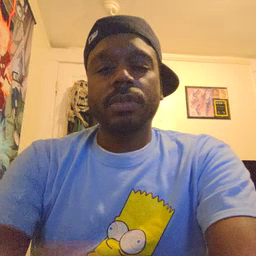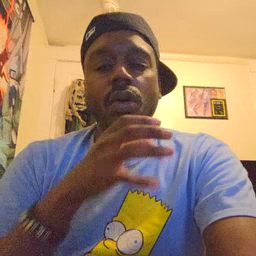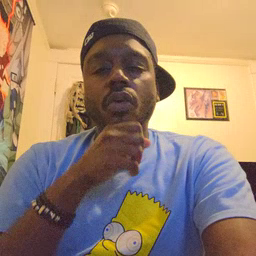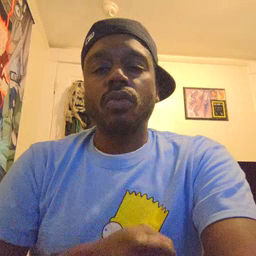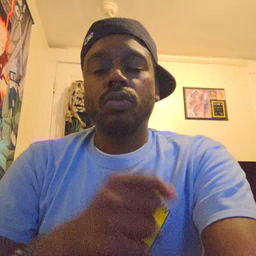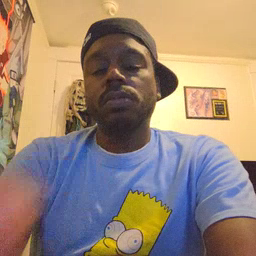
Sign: old